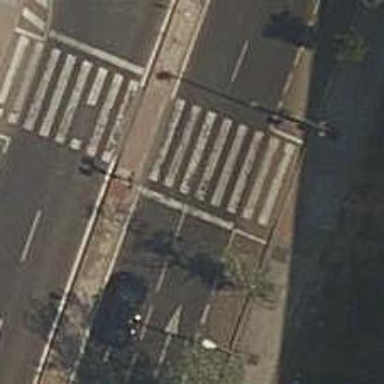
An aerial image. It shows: Road with traffic signals at the crossing.